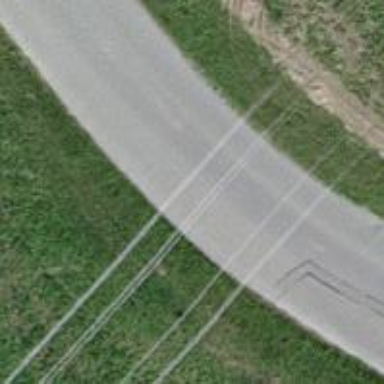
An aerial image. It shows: Asphalt road classified as tertiary.